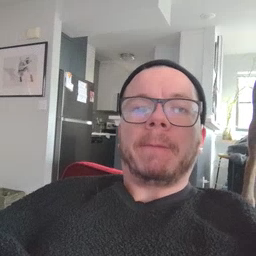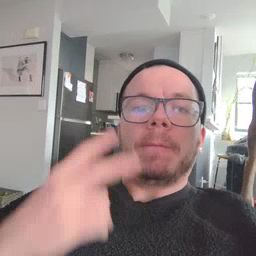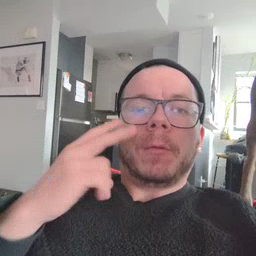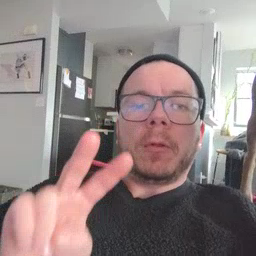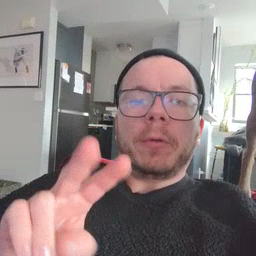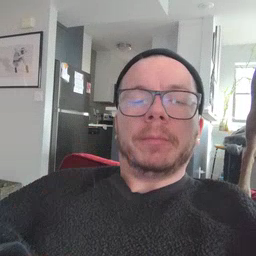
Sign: look